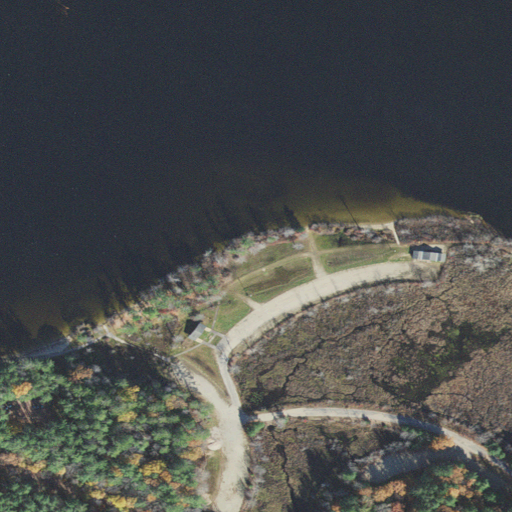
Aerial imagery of beach in New Hampshire named Picnickers Beach containing open water, woody wetlands, evergreen forest, herbaceous wetlands, pasture, barren land, grassland, mixed forest, medium intensity development, and low intensity development